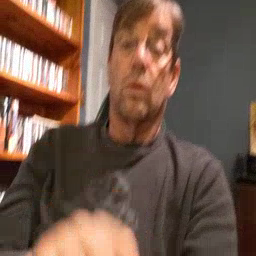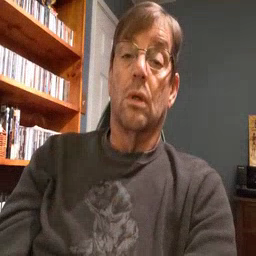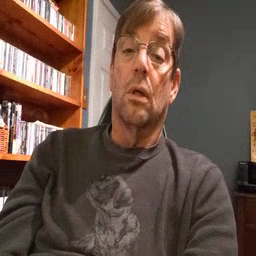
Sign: shoe